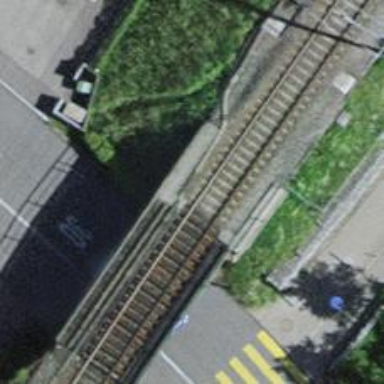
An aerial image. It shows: Railway bridge with electrified tracks and single rail.